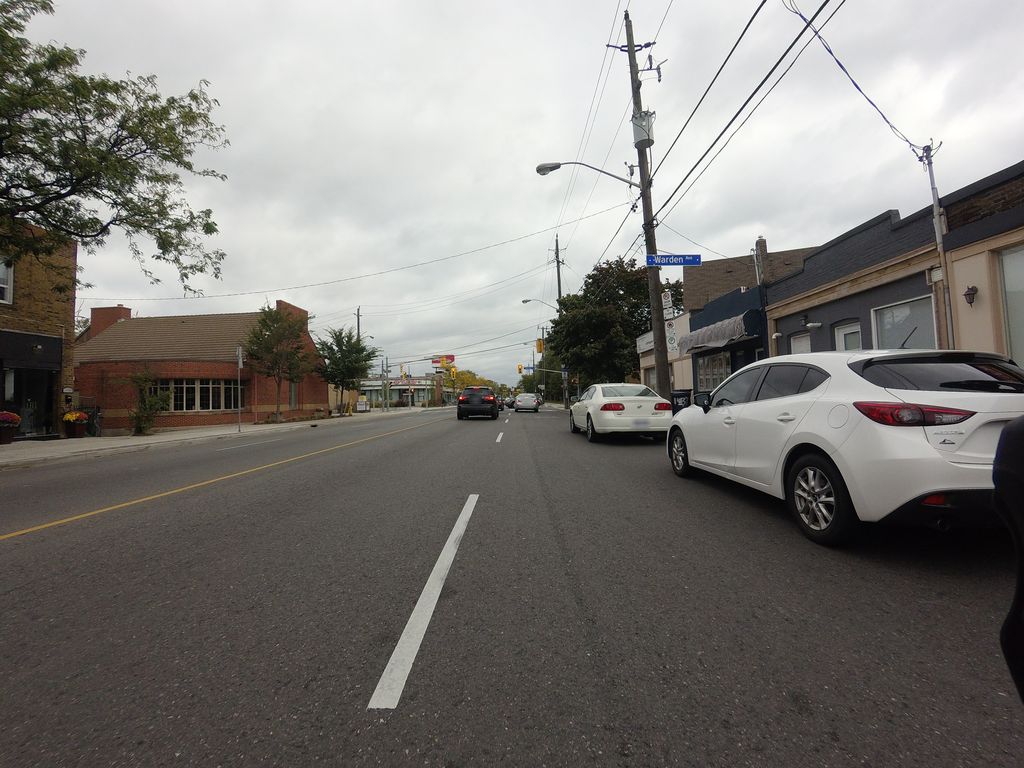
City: toronto